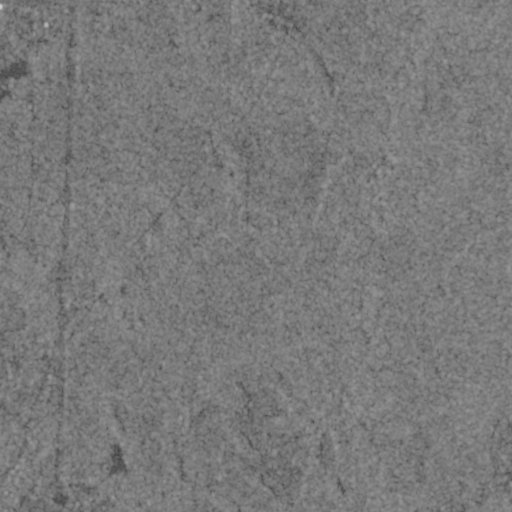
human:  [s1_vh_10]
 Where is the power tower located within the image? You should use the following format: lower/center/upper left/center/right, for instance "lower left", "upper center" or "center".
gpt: The power tower is located in the left of the image.
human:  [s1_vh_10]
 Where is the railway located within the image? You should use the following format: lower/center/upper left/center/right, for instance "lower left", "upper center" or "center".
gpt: The railway is located in the lower of the image.
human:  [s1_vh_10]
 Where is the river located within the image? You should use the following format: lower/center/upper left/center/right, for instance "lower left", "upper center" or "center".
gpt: The river is located in the lower right of the image.
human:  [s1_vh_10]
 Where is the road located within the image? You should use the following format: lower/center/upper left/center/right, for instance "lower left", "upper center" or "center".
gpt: There is no road in the image.

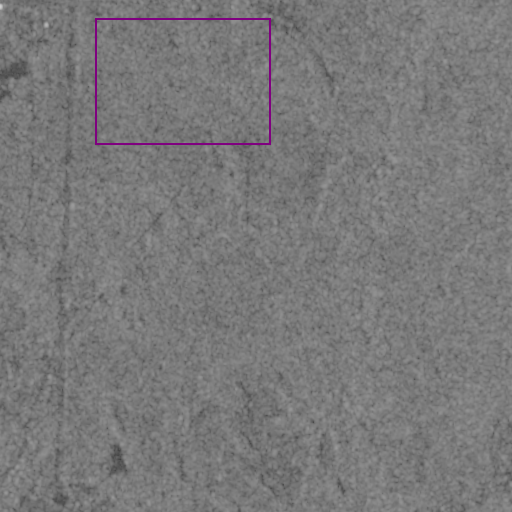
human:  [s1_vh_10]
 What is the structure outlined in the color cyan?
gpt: There is no cyan outline.
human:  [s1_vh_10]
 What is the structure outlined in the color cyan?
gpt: There is no structure outlined in cyan.